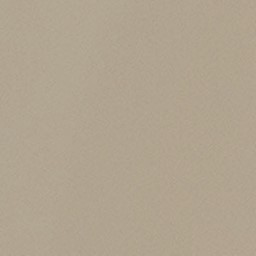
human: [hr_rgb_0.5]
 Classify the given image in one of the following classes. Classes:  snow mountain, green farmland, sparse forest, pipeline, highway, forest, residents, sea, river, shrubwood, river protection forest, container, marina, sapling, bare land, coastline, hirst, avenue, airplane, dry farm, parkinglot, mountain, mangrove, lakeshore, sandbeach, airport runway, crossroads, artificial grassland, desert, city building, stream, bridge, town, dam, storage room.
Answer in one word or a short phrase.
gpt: desert